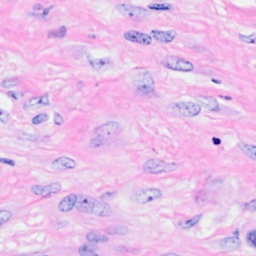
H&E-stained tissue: Breast